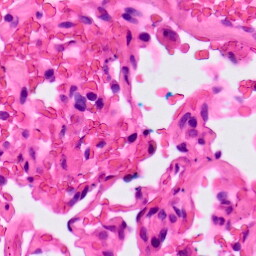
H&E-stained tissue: Lung